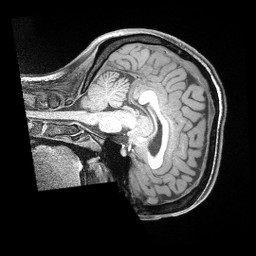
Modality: T1w
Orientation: sagittal
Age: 36
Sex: female
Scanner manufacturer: siemens
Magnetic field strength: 3 T
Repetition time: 2 s
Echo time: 0.00211 s